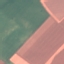
Label: AnnualCrop